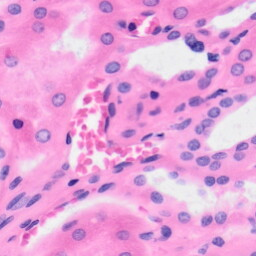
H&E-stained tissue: Kidney